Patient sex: F
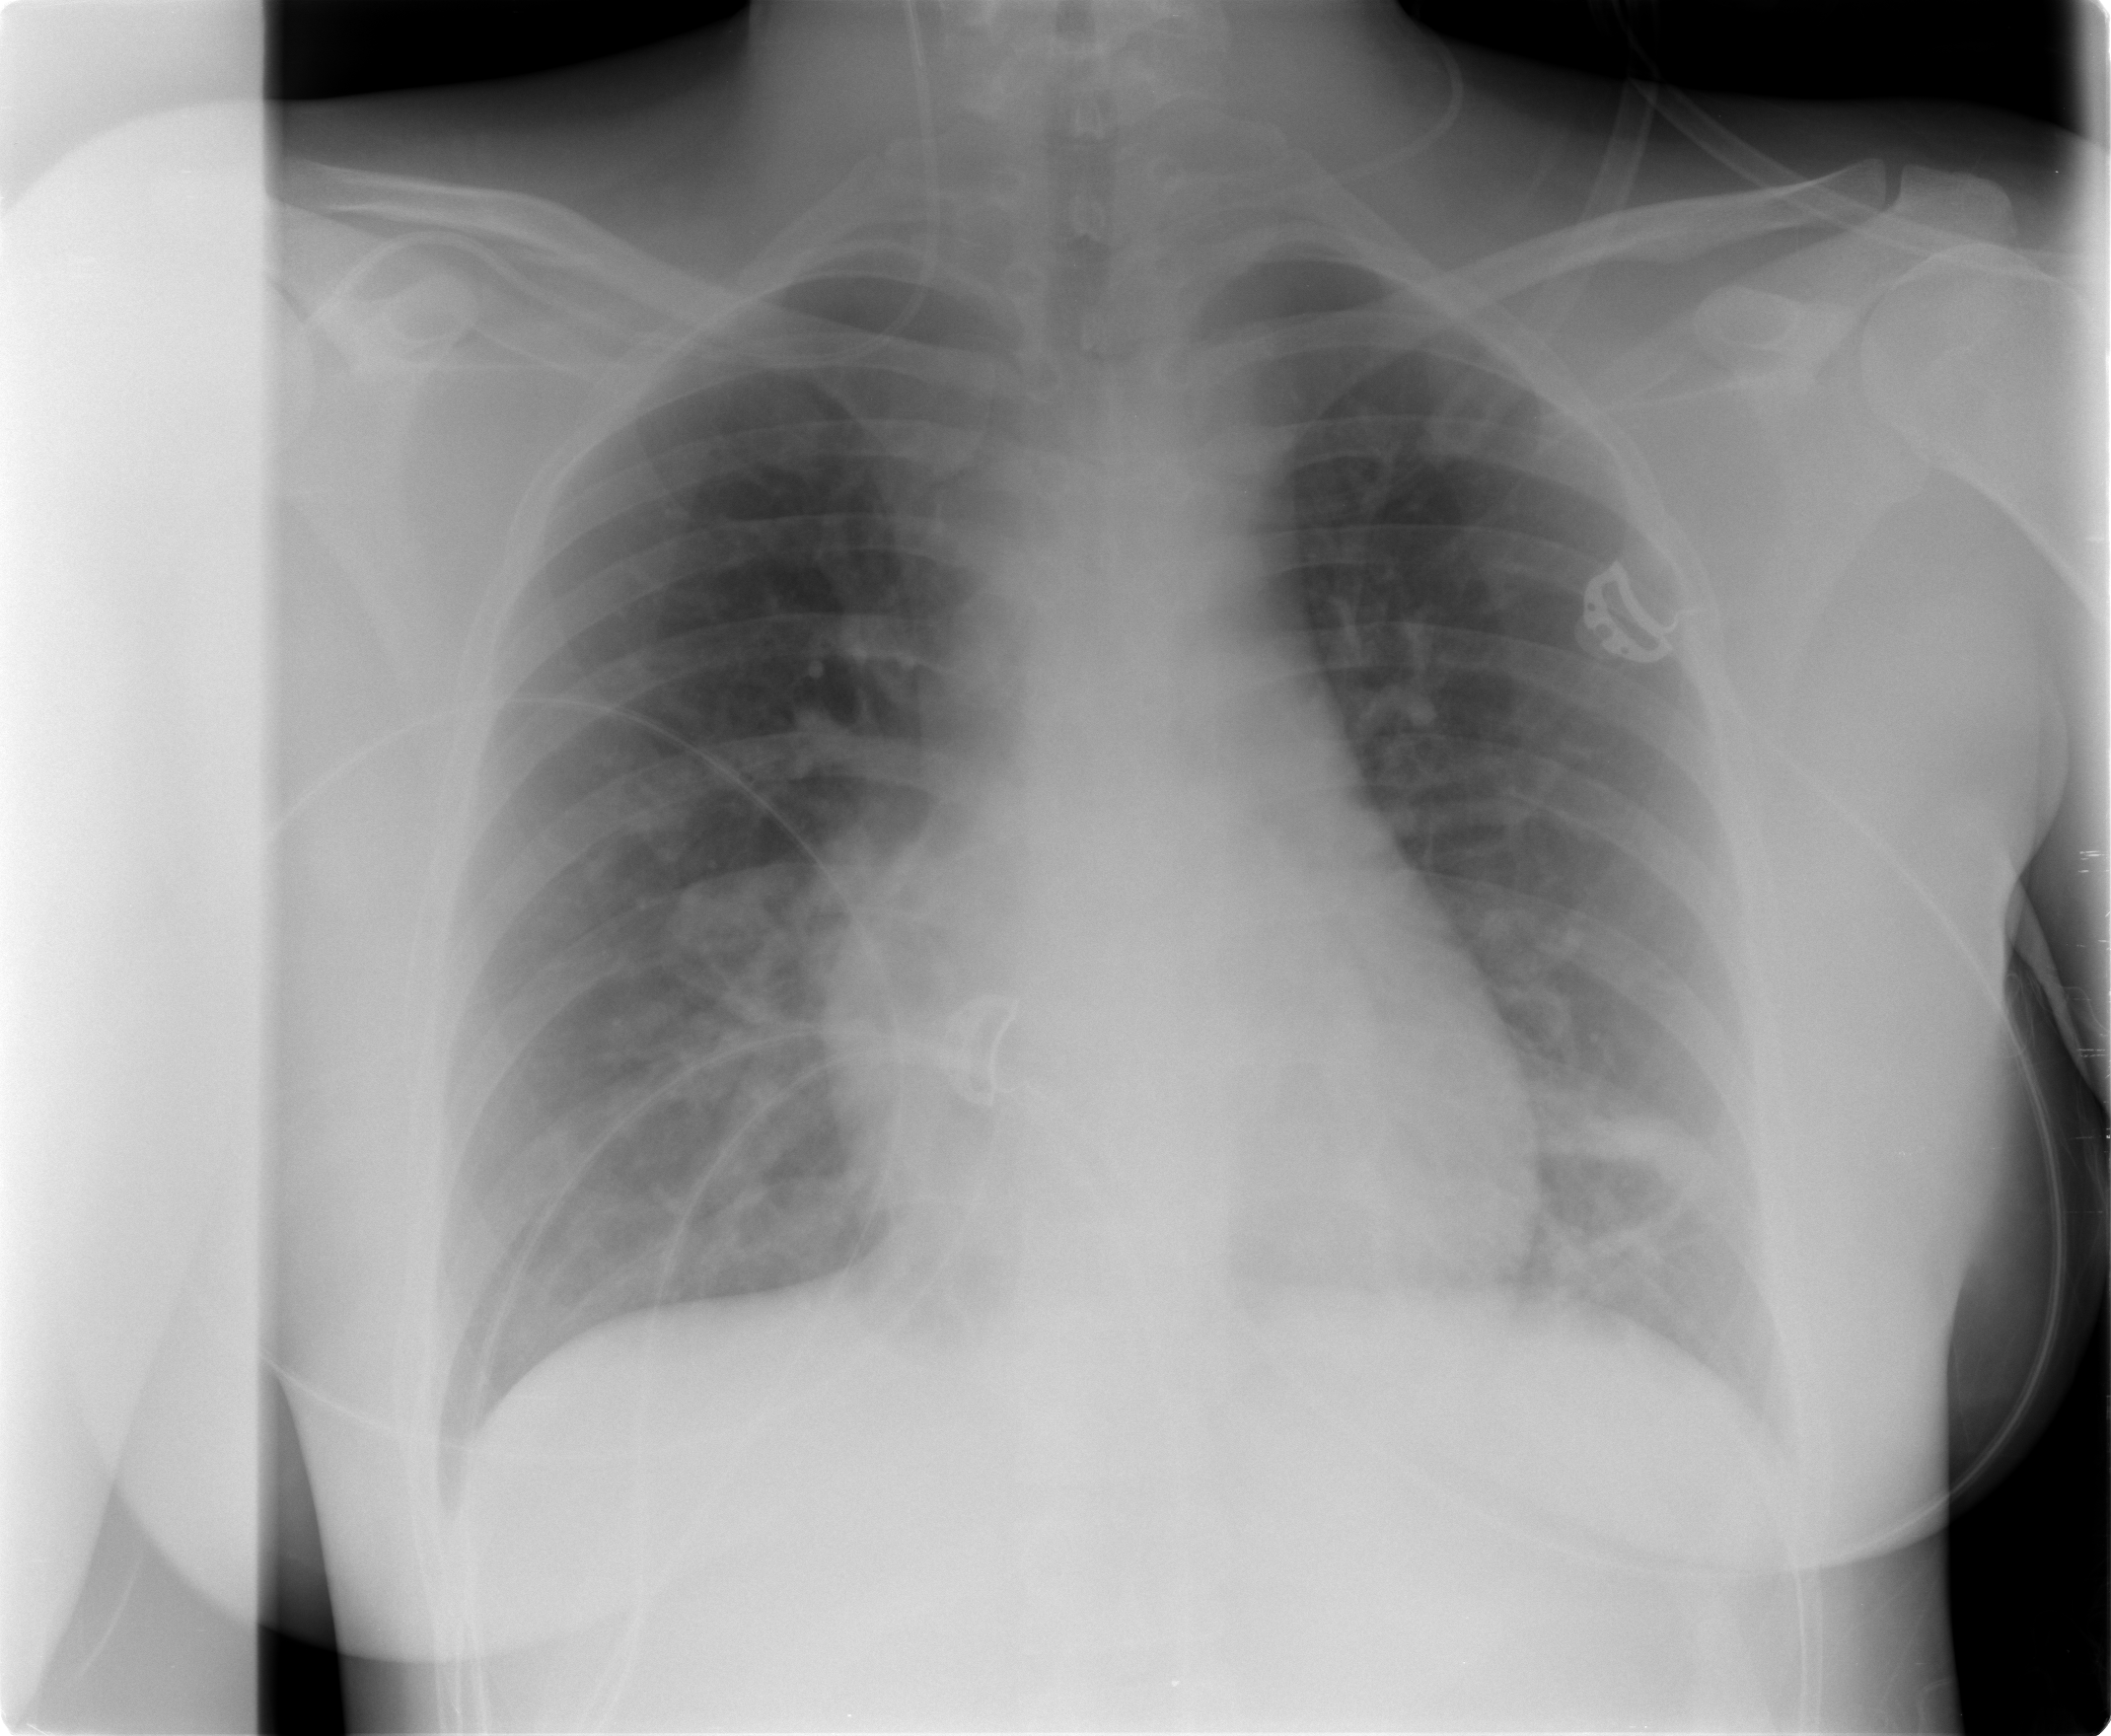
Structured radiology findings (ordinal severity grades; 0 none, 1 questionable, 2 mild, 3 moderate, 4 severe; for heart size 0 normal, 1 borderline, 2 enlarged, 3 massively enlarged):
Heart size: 0
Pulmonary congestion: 0
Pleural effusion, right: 0
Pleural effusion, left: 0
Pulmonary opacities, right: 0
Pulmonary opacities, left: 0
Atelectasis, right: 0
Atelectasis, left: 2